Current action and preconditions to check: trajectory_clear

Your task: For each precondition in the list above, predict whether it will hold at this action.

Consider the current scene as observed from the mobile robot's camera, and analyze the predicted future states of all dynamic agents (e.g., people, animals, vehicles, or any moving entities) within the NEXT SECOND.

IMPORTANT: Only answer "very likely" if you are absolutely certain—based on strong, clear evidence—that a dynamic agent will violate the precondition in the predicted future state. Do NOT answer "very likely" for unlikely, ambiguous, or low-probability risks.

Ask yourself for each precondition: Is there a high probability, with clear and convincing evidence, that the predicted future states of any dynamic agent will interfere with the predicted future state of the currently executing action within the NEXT SECOND, causing that precondition to fail?

Assess the risk level based on these predictions. Use "likely" or "very likely" if motions create a clear risk of interference.

Use "neutral" or "improbable" if agents are nearby but their predicted paths are clearly diverging or non-conflicting.

Failure Risk Categories: "very improbable", "improbable", "neutral", "likely", "very likely"

Answer Format: Output ONLY the probability_of_failure value from these categories: "very improbable", "improbable", "neutral", "likely", "very likely"

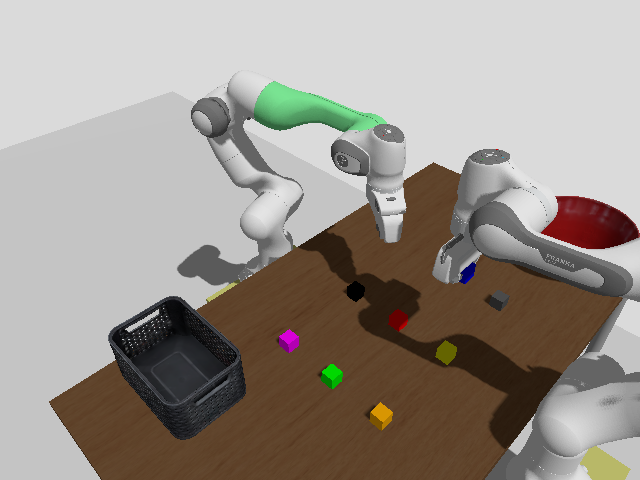

Answer: improbable